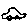
Label: car